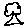
Label: tree